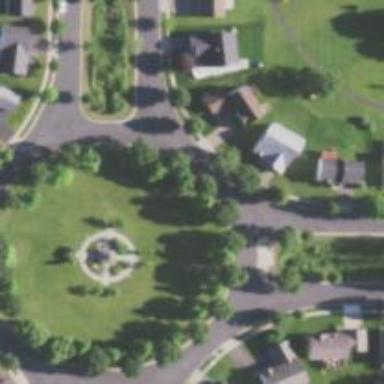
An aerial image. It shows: Circular junction on residential road.